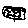
Label: flower